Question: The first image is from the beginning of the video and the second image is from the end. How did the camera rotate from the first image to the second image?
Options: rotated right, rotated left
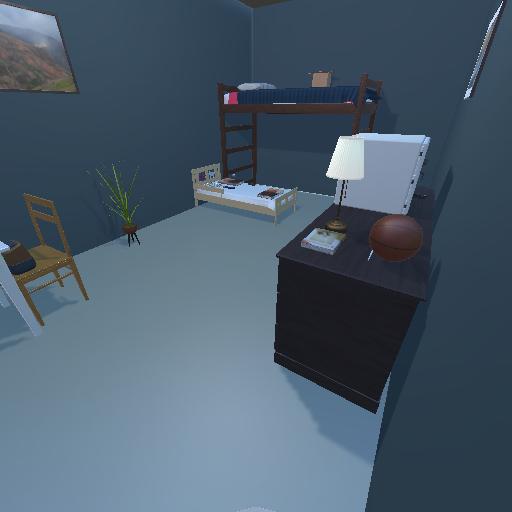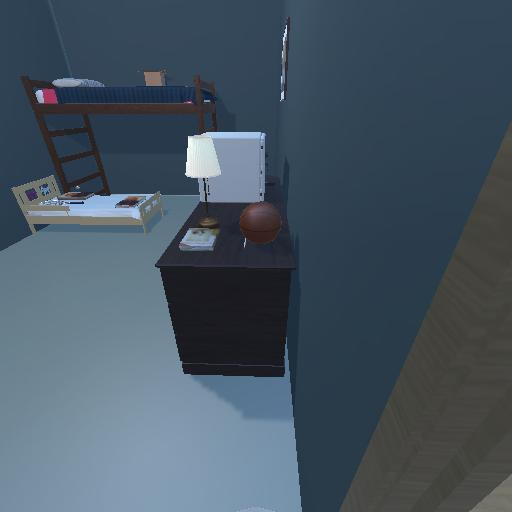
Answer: rotated right